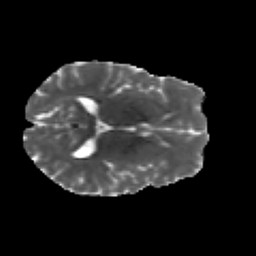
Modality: MD
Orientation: axial
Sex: male
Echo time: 0.114 s